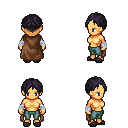
a pixel art fantasy rpg character, female body template, human, tanned skin, brown cape, teal pants, raven parted hairstyle, white cloth bandages, gray slippers, four views (front, back, left, right), 2x2 character sprite sheet, small pixel art, hard edges, no anti-aliasing